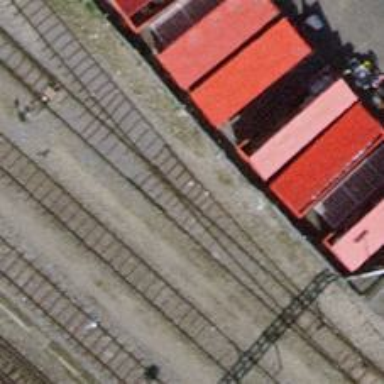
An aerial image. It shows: Rail yard with electrified contact lines for the trains.